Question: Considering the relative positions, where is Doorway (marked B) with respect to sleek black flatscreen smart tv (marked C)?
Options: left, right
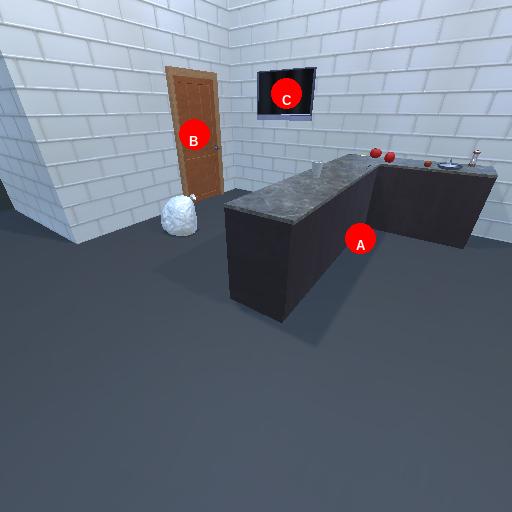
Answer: left